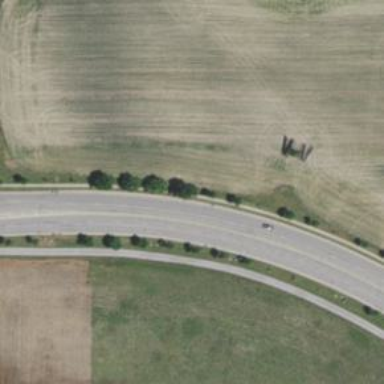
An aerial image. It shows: Tertiary road.